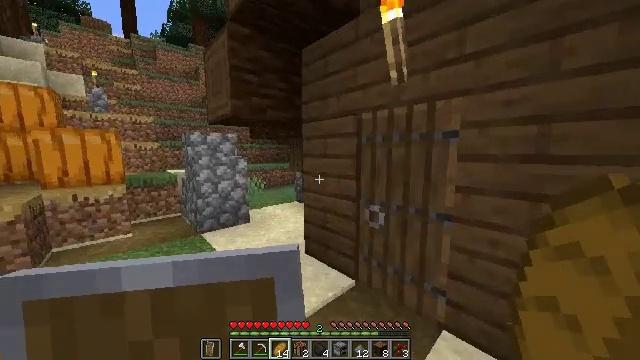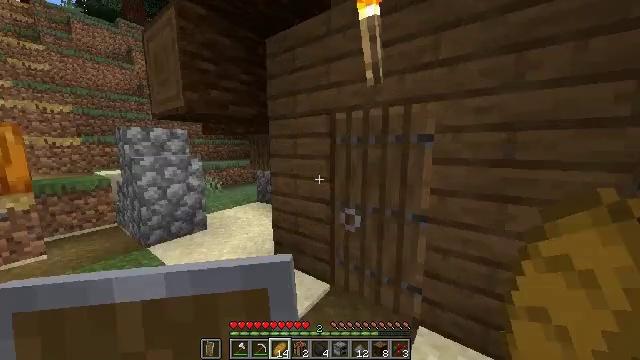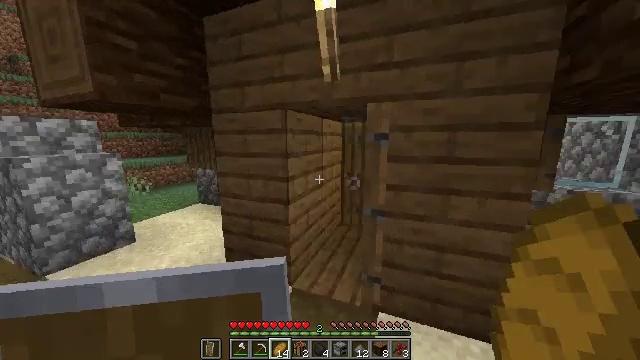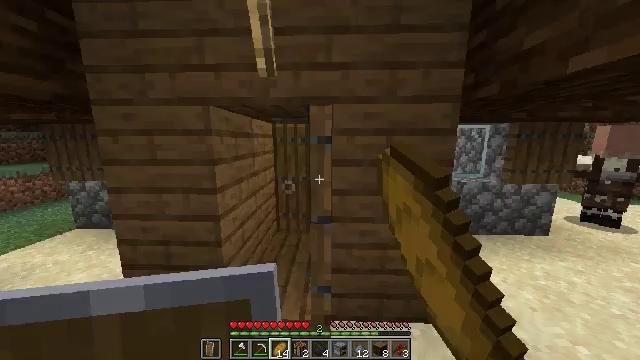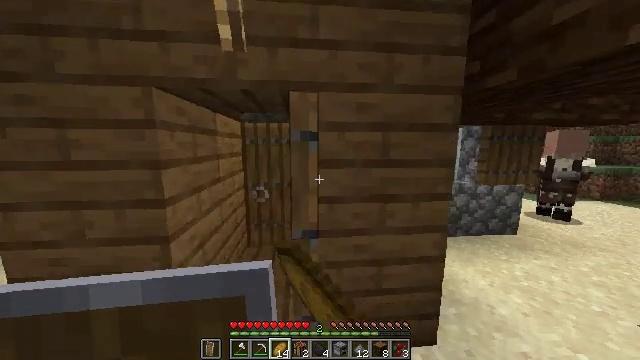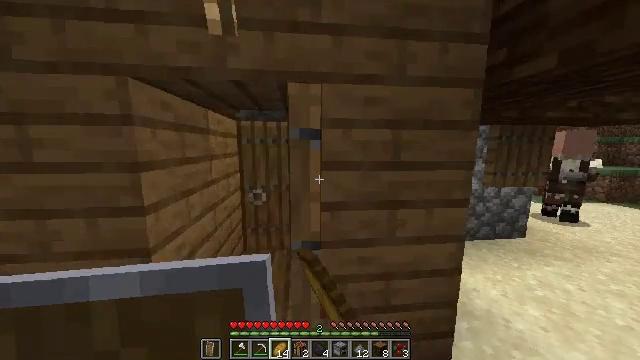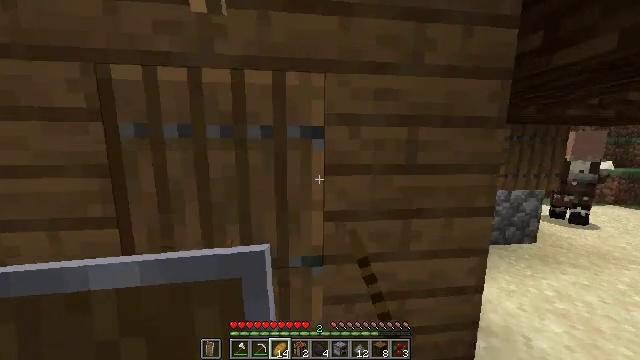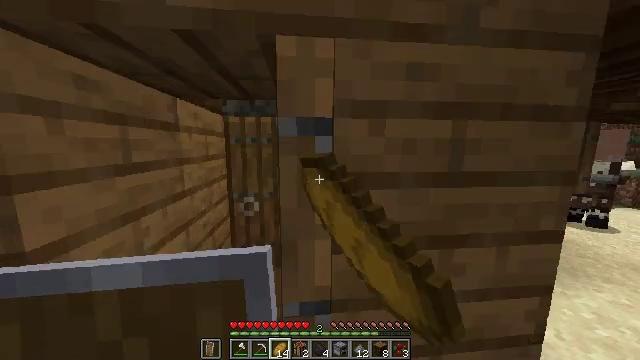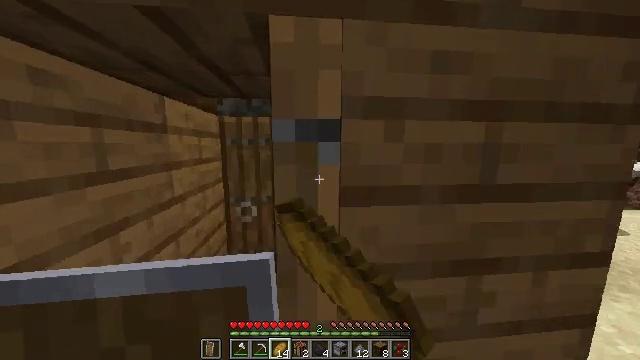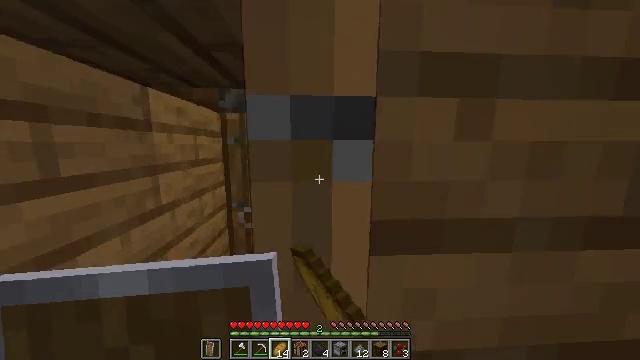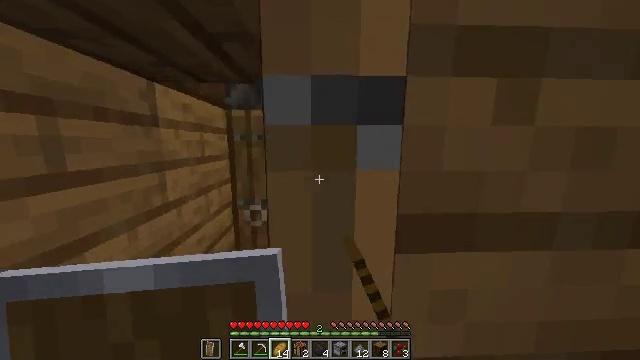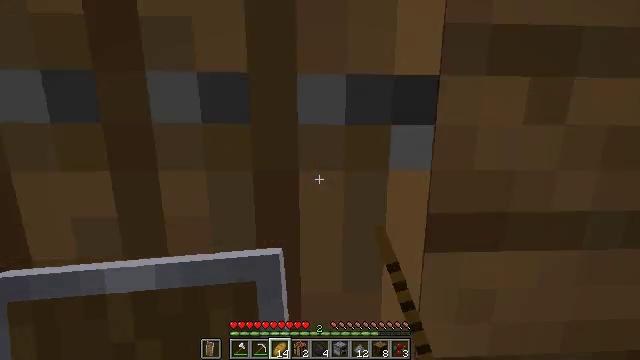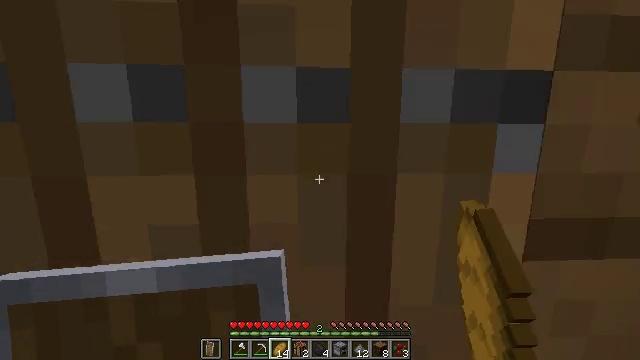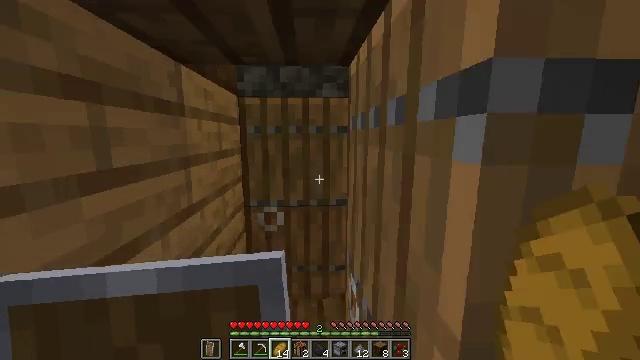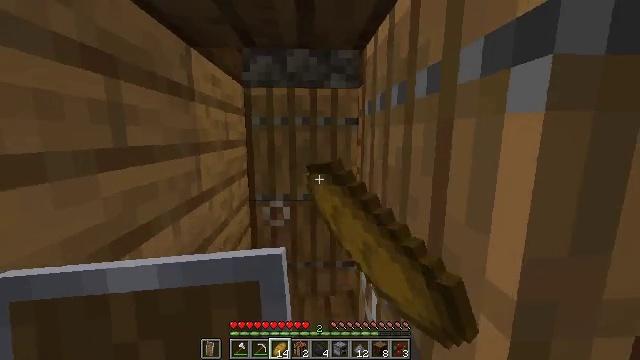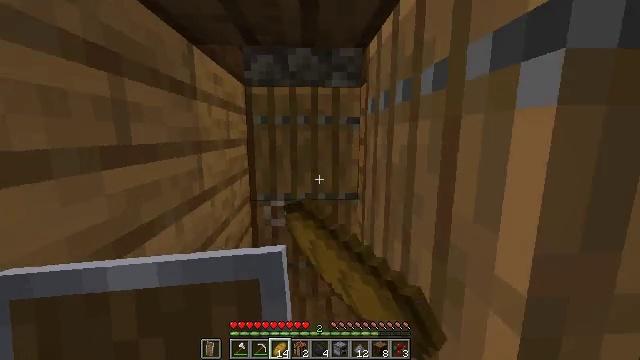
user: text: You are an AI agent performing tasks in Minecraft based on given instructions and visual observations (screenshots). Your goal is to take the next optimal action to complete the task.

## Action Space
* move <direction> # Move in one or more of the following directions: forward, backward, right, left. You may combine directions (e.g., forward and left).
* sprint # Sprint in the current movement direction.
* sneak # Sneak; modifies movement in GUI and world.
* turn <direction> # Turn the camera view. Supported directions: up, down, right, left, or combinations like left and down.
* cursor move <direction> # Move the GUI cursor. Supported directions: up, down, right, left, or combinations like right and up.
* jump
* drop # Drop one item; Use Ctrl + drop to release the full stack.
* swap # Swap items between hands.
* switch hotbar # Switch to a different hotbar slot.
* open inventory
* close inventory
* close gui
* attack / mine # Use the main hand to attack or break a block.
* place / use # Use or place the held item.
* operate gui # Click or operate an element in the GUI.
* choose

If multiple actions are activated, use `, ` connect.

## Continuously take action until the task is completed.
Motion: motion action
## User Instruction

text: Break the purple bed to move it.
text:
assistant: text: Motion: move forward and move left, sprint, turn right and down
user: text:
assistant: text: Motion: move forward, sprint, turn right and down, use / place
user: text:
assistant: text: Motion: move forward, sprint, turn right, use / place
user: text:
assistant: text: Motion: move forward, sprint, turn right and up, use / place
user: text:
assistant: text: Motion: move forward, sprint
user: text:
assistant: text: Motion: move forward, sprint, use / place
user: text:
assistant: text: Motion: move forward, sprint, use / place
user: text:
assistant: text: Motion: move forward, sprint, use / place
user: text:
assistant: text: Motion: move forward, sprint, turn left
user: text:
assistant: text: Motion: move forward and move left, sprint, turn left
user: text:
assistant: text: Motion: move forward and move left, sprint
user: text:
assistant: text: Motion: move forward and move left, sprint
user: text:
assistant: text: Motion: move forward, sprint, use / place
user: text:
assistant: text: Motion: move forward, sprint, use / place
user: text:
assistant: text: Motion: move forward, sprint, use / place
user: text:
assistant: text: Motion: move forward, sprint
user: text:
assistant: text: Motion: move forward, sprint
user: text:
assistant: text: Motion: move forward, sprint
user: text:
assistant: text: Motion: move forward, sprint
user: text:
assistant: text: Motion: move forward, sprint, use / place
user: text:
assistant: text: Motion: move forward, sprint, use / place
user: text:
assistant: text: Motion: move forward, sprint, use / place
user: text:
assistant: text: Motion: move forward, sprint
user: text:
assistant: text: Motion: move forward and move left, sprint, turn right and down
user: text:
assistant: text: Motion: move forward and move left, sprint, turn right and down
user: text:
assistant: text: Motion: move forward and move left, sprint, turn right and down
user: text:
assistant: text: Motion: move forward and move left, sprint, turn right and down
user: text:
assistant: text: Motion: move forward and move left, sprint, turn right and down
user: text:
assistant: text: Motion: move forward and move left, sprint, turn right
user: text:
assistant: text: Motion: move forward and move left, sprint, turn right and up